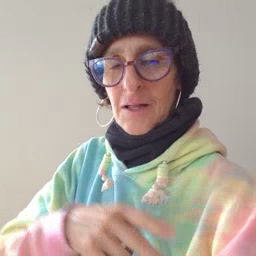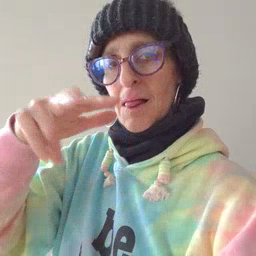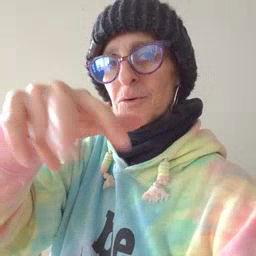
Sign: helicopter